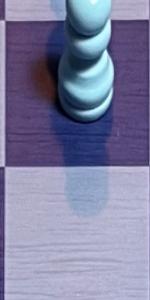
Label: Empty